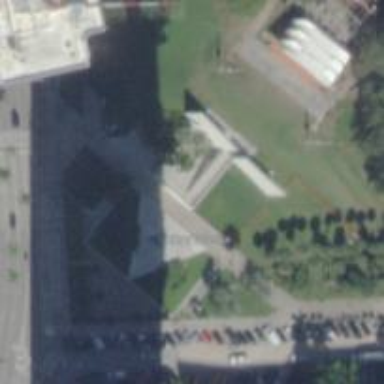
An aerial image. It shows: Historic memorial.